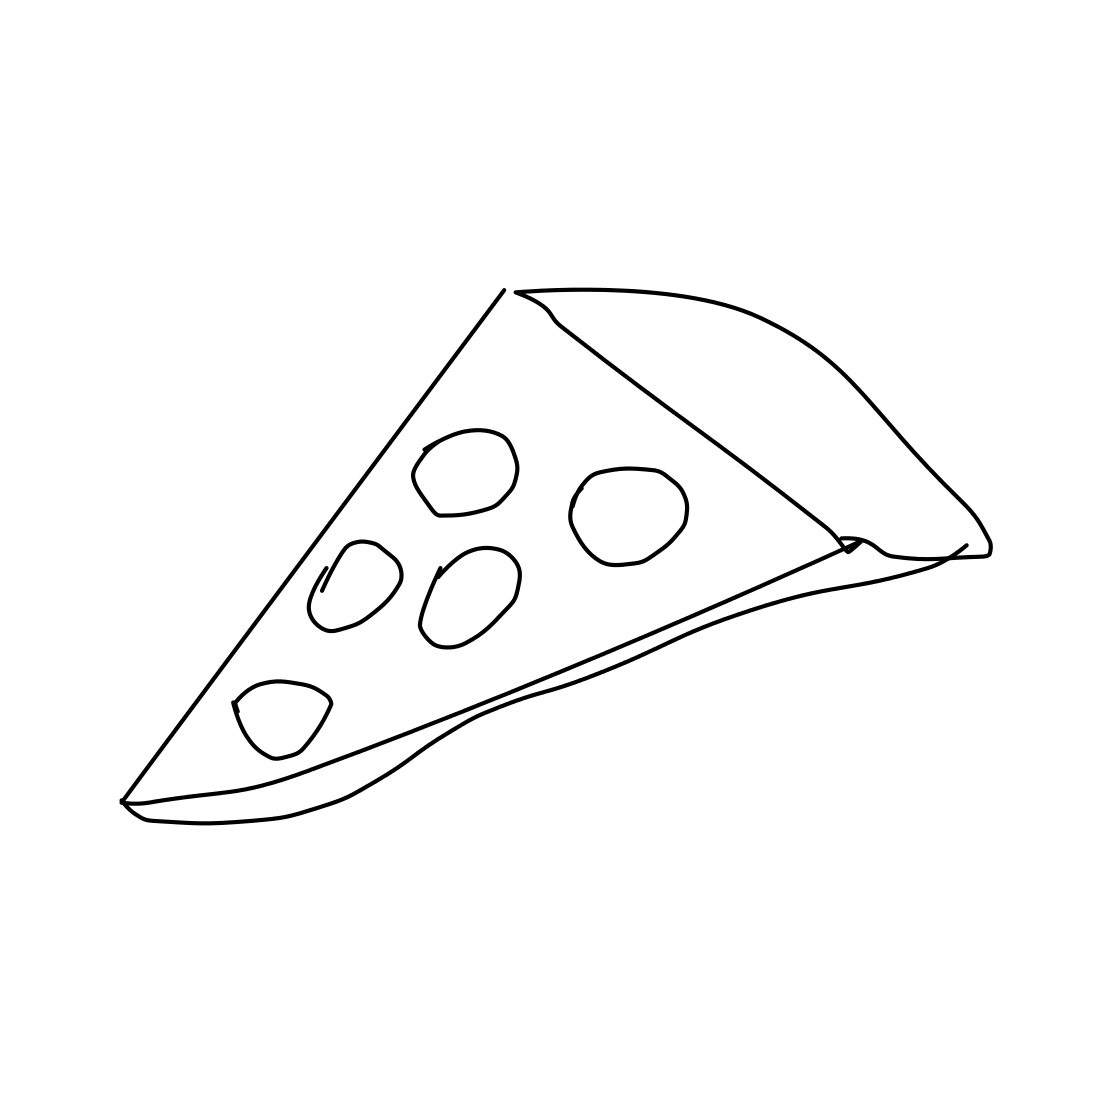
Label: pizza